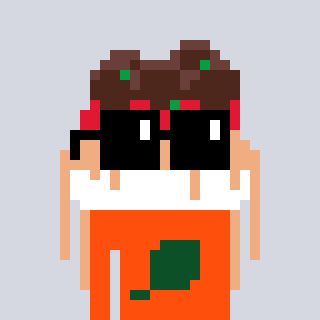
a pixel art character with square black sunglasses, a spaghetti-shaped head and a orange-colored body on a cool background